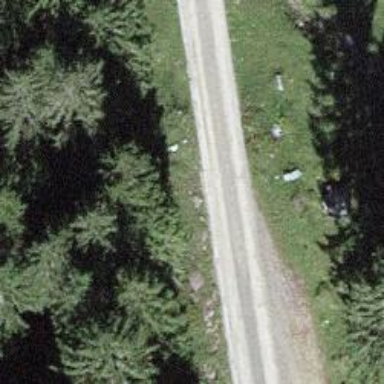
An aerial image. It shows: Compacted alley used as service road.